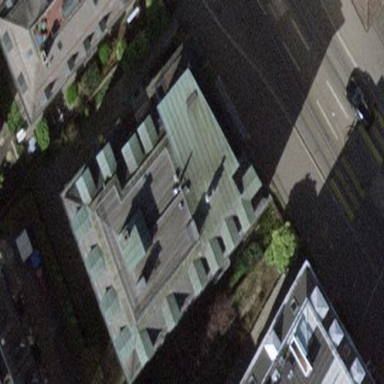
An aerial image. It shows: Building with distinctive mansard roof shape.